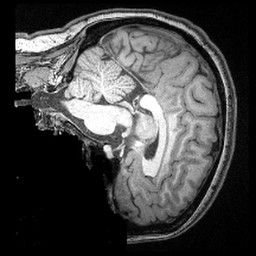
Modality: T1w
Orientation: sagittal
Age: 27
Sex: female
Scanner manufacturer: siemens
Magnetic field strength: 3 T
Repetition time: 2.4 s
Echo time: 0.00374 s